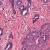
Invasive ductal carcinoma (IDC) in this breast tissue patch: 1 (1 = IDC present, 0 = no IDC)